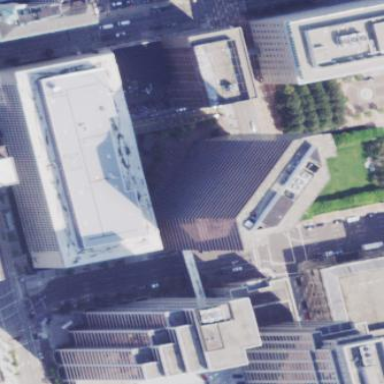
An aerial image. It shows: Part of building is shown in the image.